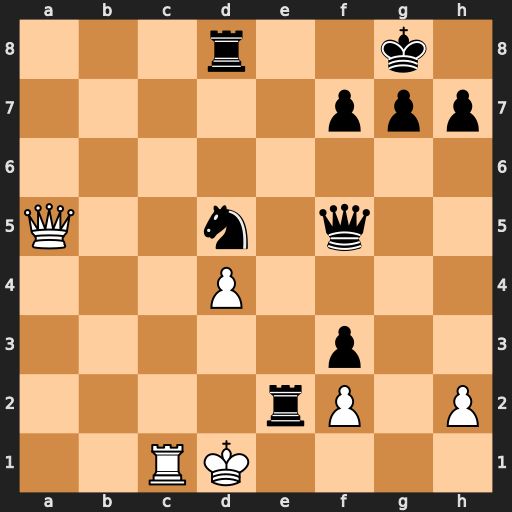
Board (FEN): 3r2k1/5ppp/8/Q2n1q2/3P4/5p2/4rP1P/2RK4
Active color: w
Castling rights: -
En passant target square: -
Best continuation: Qxd8+ Re8 Qxe8#